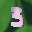
Label: 3